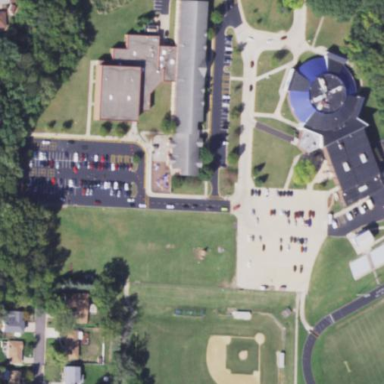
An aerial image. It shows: School.